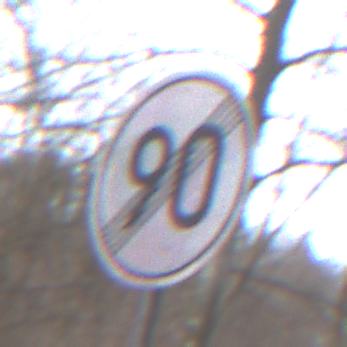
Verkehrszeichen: EndeGeschwindigkeit90
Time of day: MorningAfternoon
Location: Outdoor (Nature)
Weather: Overcast
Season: Autumn
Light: Natural